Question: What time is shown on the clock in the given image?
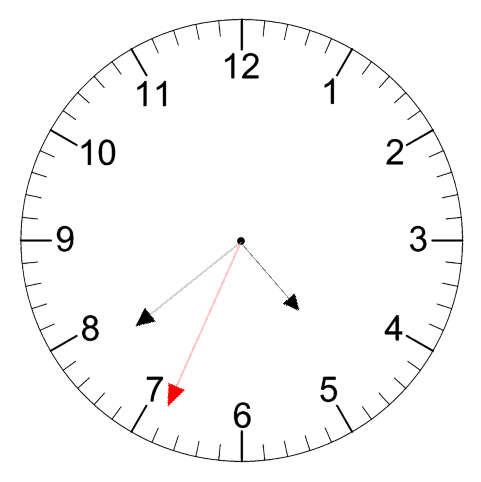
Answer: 04:38:34